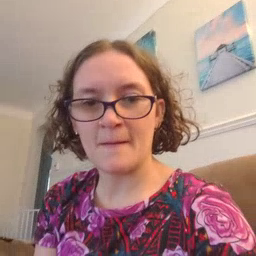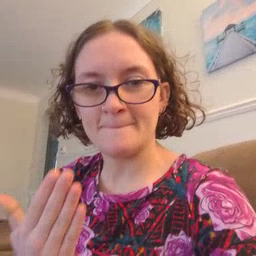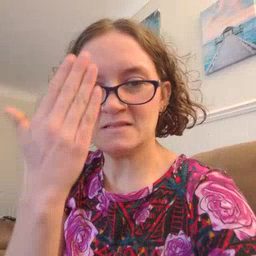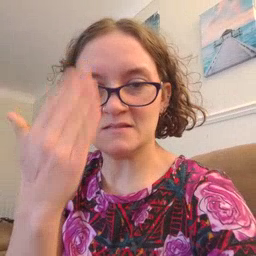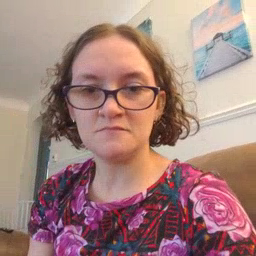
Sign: mitten